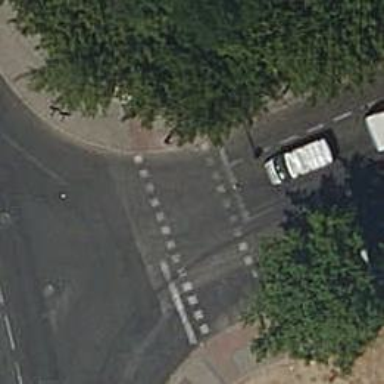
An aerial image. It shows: Crossing with traffic signals.